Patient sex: F
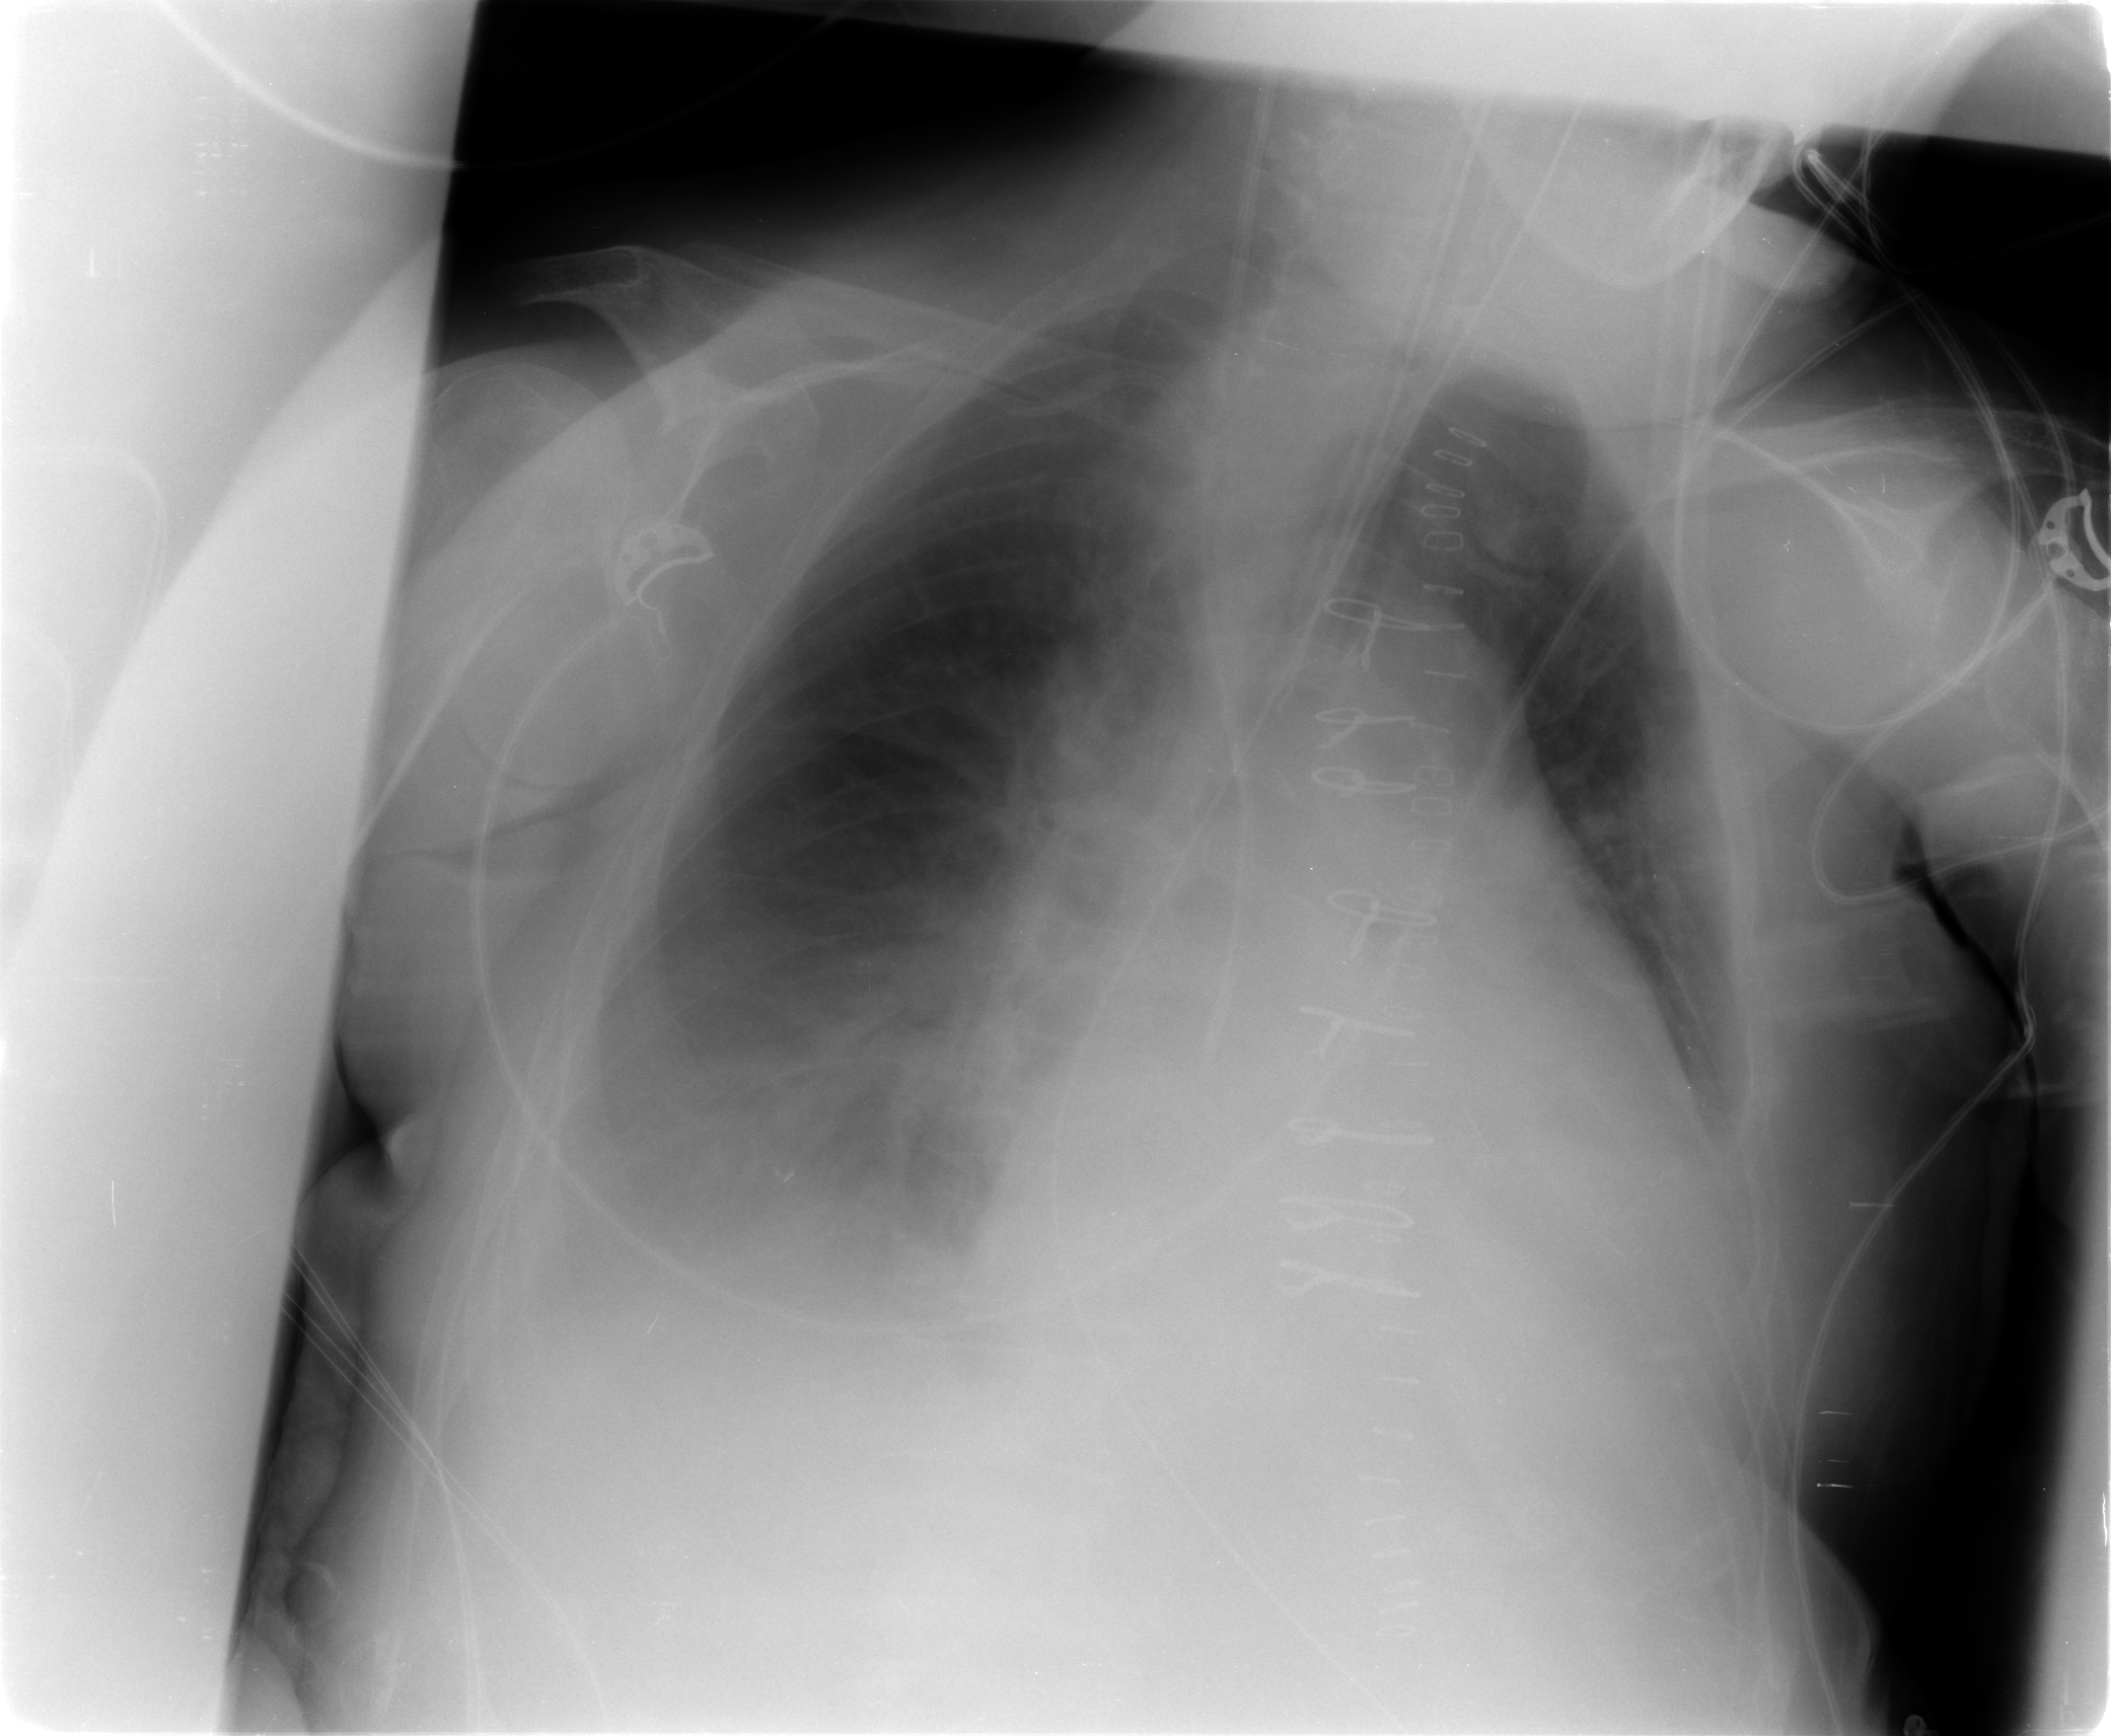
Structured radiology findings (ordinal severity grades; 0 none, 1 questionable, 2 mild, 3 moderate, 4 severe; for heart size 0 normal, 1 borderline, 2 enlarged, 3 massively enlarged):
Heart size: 2
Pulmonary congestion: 2
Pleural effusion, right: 3
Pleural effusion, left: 1
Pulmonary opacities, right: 0
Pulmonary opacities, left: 0
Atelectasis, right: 2
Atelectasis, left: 2